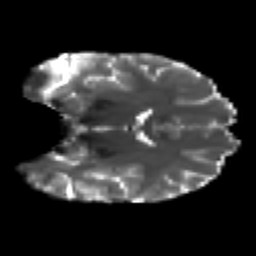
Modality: T2w
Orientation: coronal
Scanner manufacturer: ge
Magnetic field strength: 3 T
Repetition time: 7.98 s
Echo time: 0.0701 s